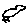
Label: bird